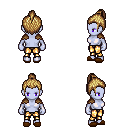
a pixel art fantasy rpg character, female body template, dark elf, purple skin, leather shoulder armor, gold greaves, blonde short topknot hairstyle, brown slippers, four views (front, back, left, right), 2x2 character sprite sheet, small pixel art, hard edges, no anti-aliasing